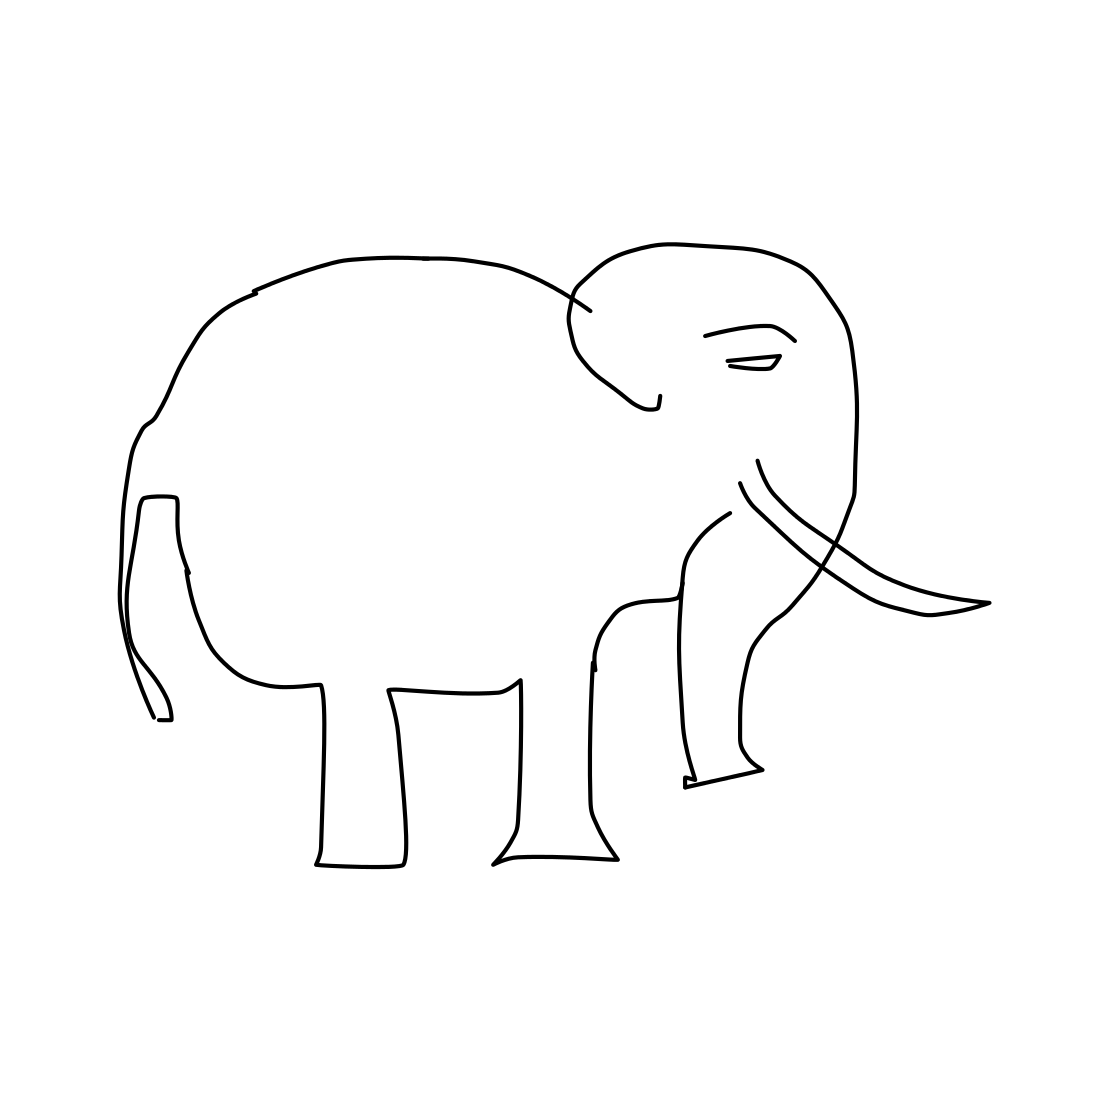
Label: elephant